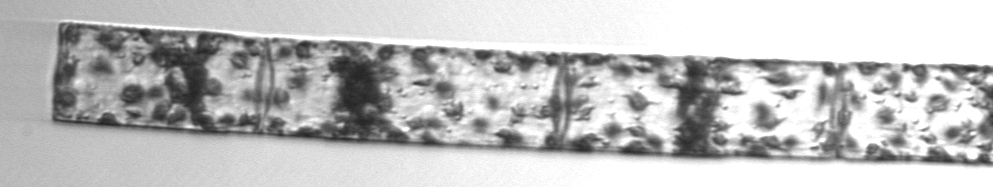
Label: Guinardia_flaccida